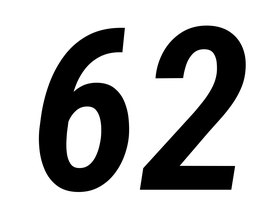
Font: Roboto-Italic_Condensed_SemiBold_Italic